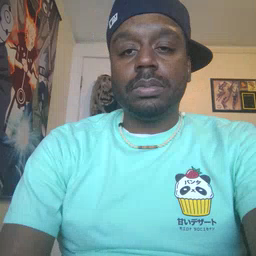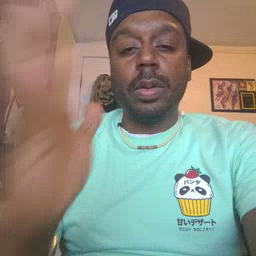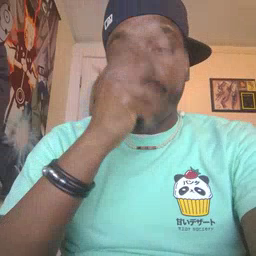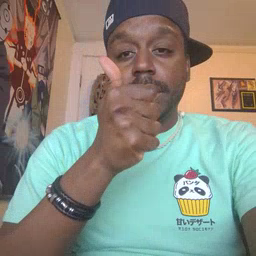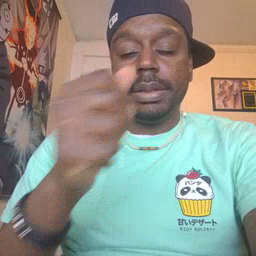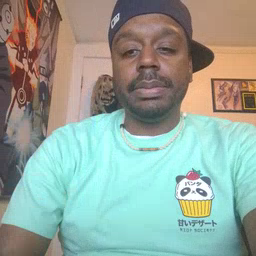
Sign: pretty